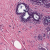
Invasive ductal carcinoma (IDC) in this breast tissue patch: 0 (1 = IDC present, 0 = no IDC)